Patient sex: M
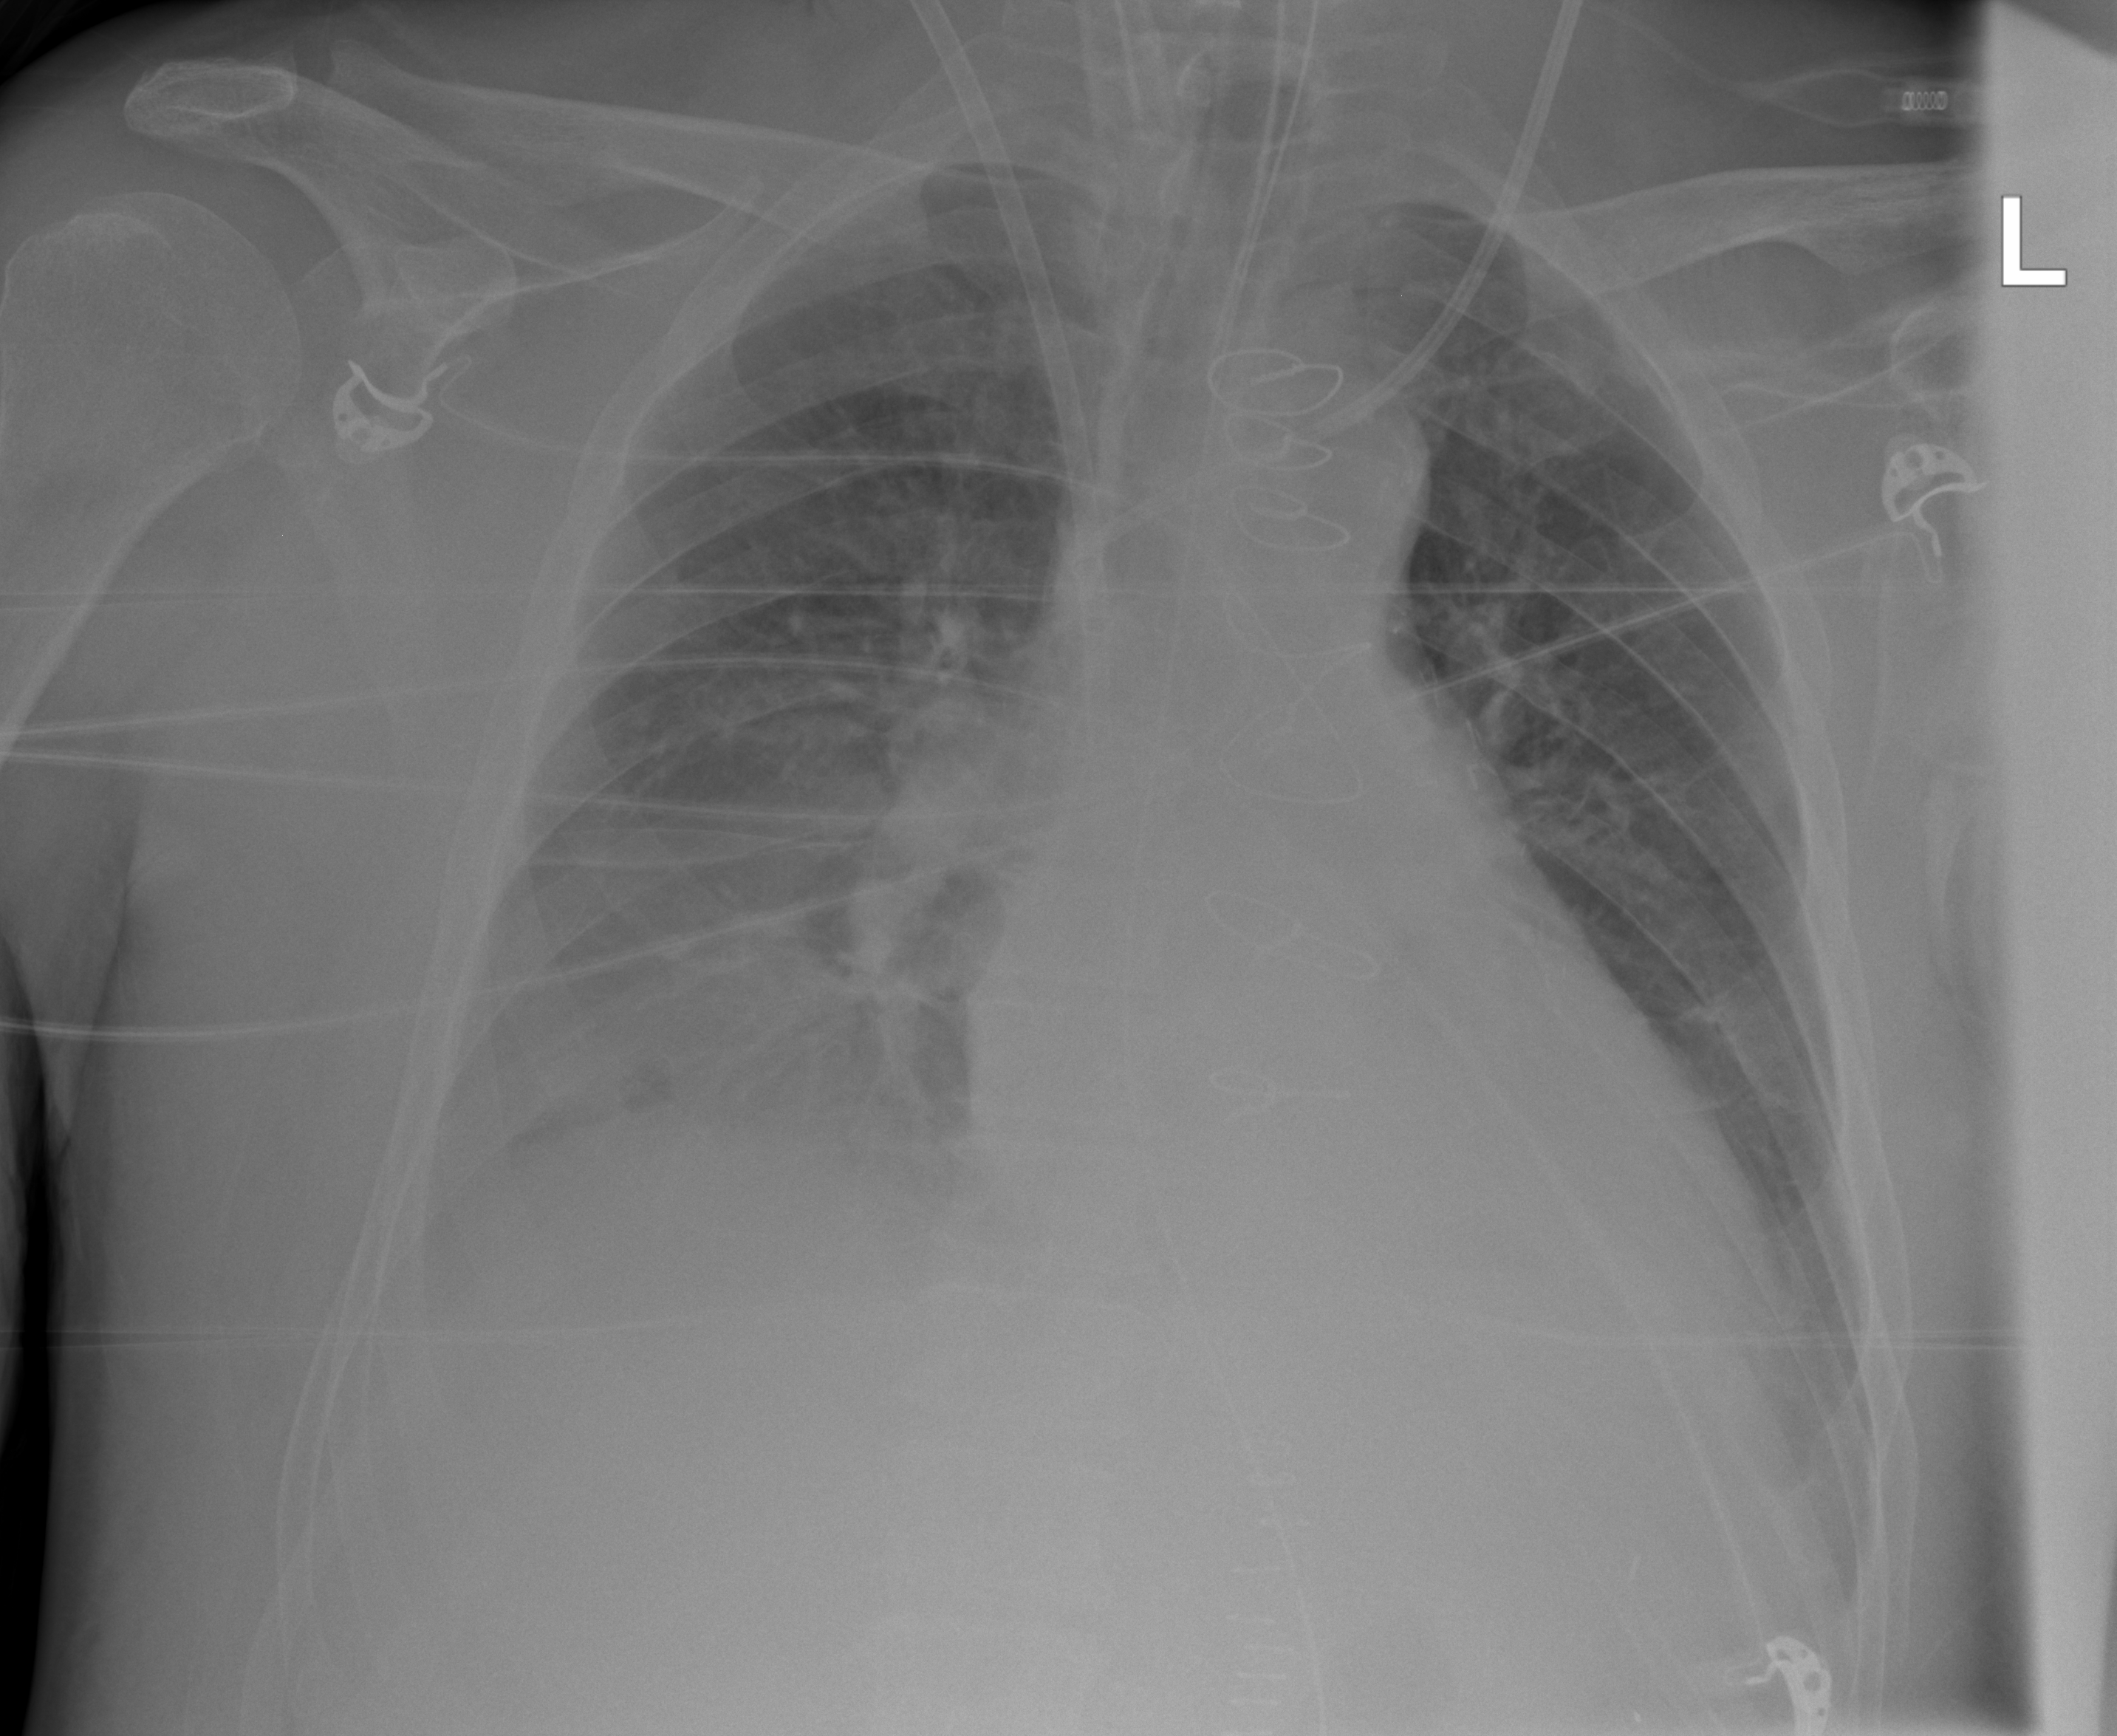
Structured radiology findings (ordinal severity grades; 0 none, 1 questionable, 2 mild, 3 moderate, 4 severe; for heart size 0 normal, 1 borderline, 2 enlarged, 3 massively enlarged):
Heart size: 1
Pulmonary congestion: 1
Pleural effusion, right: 3
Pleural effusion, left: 1
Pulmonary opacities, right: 1
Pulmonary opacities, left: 0
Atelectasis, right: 2
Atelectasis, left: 1